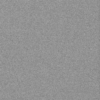
Label: dusty